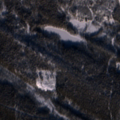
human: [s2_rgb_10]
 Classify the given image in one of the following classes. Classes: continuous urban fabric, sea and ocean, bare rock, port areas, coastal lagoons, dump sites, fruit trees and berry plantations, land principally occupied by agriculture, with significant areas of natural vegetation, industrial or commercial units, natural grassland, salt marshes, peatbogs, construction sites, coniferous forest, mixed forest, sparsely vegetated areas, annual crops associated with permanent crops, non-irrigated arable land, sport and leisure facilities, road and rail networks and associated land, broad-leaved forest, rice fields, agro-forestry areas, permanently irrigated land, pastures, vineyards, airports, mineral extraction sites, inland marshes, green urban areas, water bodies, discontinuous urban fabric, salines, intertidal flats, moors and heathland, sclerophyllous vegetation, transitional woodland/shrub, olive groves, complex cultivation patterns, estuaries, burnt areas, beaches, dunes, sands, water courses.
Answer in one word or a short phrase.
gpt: coniferous forest, mixed forest, transitional woodland/shrub